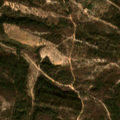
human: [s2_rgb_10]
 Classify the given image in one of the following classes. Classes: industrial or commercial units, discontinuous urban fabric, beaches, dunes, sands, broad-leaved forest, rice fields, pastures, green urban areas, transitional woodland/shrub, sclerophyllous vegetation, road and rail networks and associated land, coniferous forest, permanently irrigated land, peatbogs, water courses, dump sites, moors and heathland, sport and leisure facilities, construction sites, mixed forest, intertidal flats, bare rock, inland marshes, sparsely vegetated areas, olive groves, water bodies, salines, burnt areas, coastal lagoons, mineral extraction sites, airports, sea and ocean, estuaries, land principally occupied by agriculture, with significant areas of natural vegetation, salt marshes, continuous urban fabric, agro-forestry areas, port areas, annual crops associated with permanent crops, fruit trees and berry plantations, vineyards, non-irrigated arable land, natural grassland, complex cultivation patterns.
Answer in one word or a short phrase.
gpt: complex cultivation patterns, broad-leaved forest, coniferous forest, transitional woodland/shrub